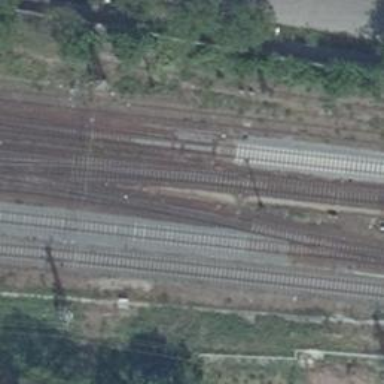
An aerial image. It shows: Railway with electrified contact lines.